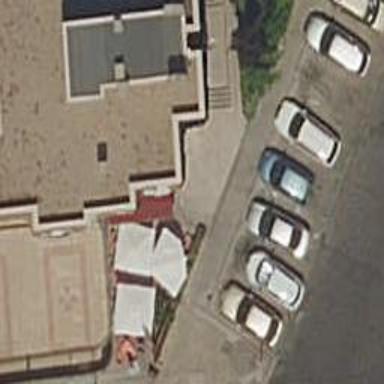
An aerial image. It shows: Bar.